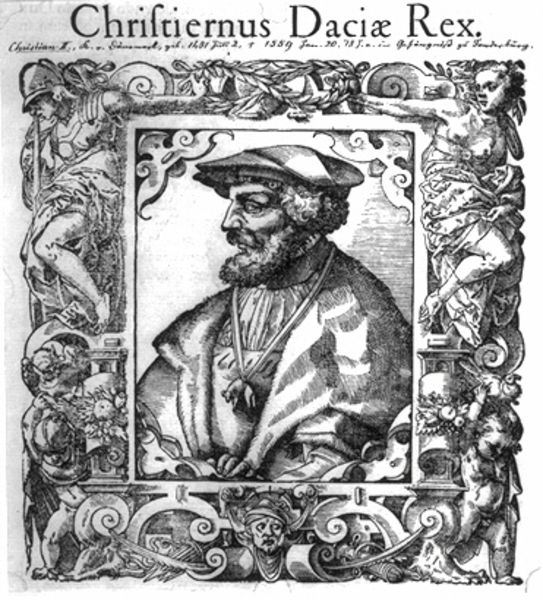
Titel: Bildnis des Königs Christian II. von Dänemark
Künstler: Tobias Stimmer
Institution: (Seriendruck)
Schlagwörter: blätter, hand, kopf, mann, nackt, schatten, umhang, weiß, frauen, menschen, brust, busen, frau, grau, haar, hut, köpfe, licht, mund, nase, profil, schwarz, stirn, zeichnung, blick, tier, ornament, alt, bart, gesichter, hemd, kappe, mütze, arme, falten, gesicht, kragen, pelz, rahmen, bildnis, gilde, herr, portrait, porträt, auge, haare, halbfigur, mantel, gewänder, kind, augenbrauen, borte, locken, potrait, engel, putto, beine, kopfbedeckung, brüste, holzschnitt, schrift, kette, grafik, graphik, figuren, hat, könig, men, black, bordüre, hair, nose, old, woman, seitenansicht, verzierung, schwein, buch, rechteck, umrahmung, druck, schraffur, radierung, stich, titel, seite, schwarzweiß, buchstaben, soldat, plakat, helm, herrscher, allegorie, personifikation, ritter, kapitelle, deckblatt, photo, schnörkel, profile, skulpturen, fuchs, efeu, voluten, anhänger, portät, ionisch, götter, greek, man, wams, child, helmet, löwe, drawing, putten, kupferstich, frame, bär, allegorien, brow, coat, fur, miniatur, putti, beard, quadrat, faces, necklace, alegorie, quadratisch, human, ancient, hellgaru, history, latein, lateinisch, engraving, eye, fingers, breasts, kunstvoll, fältelungen, rex, venetian, goddesses, latin, nasse, text, bör, mart, medallion, m,ütze, perlzumhang, purri, t, christetiermus daciae rex, boobs, tits, christernius, gargoyle, time period, löwenanhänger, bilderrhanem, dicia, dacia, scrollwork, daciae, christiernus, cjristiernus, ornate border, chriftiernus daciae rex